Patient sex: M
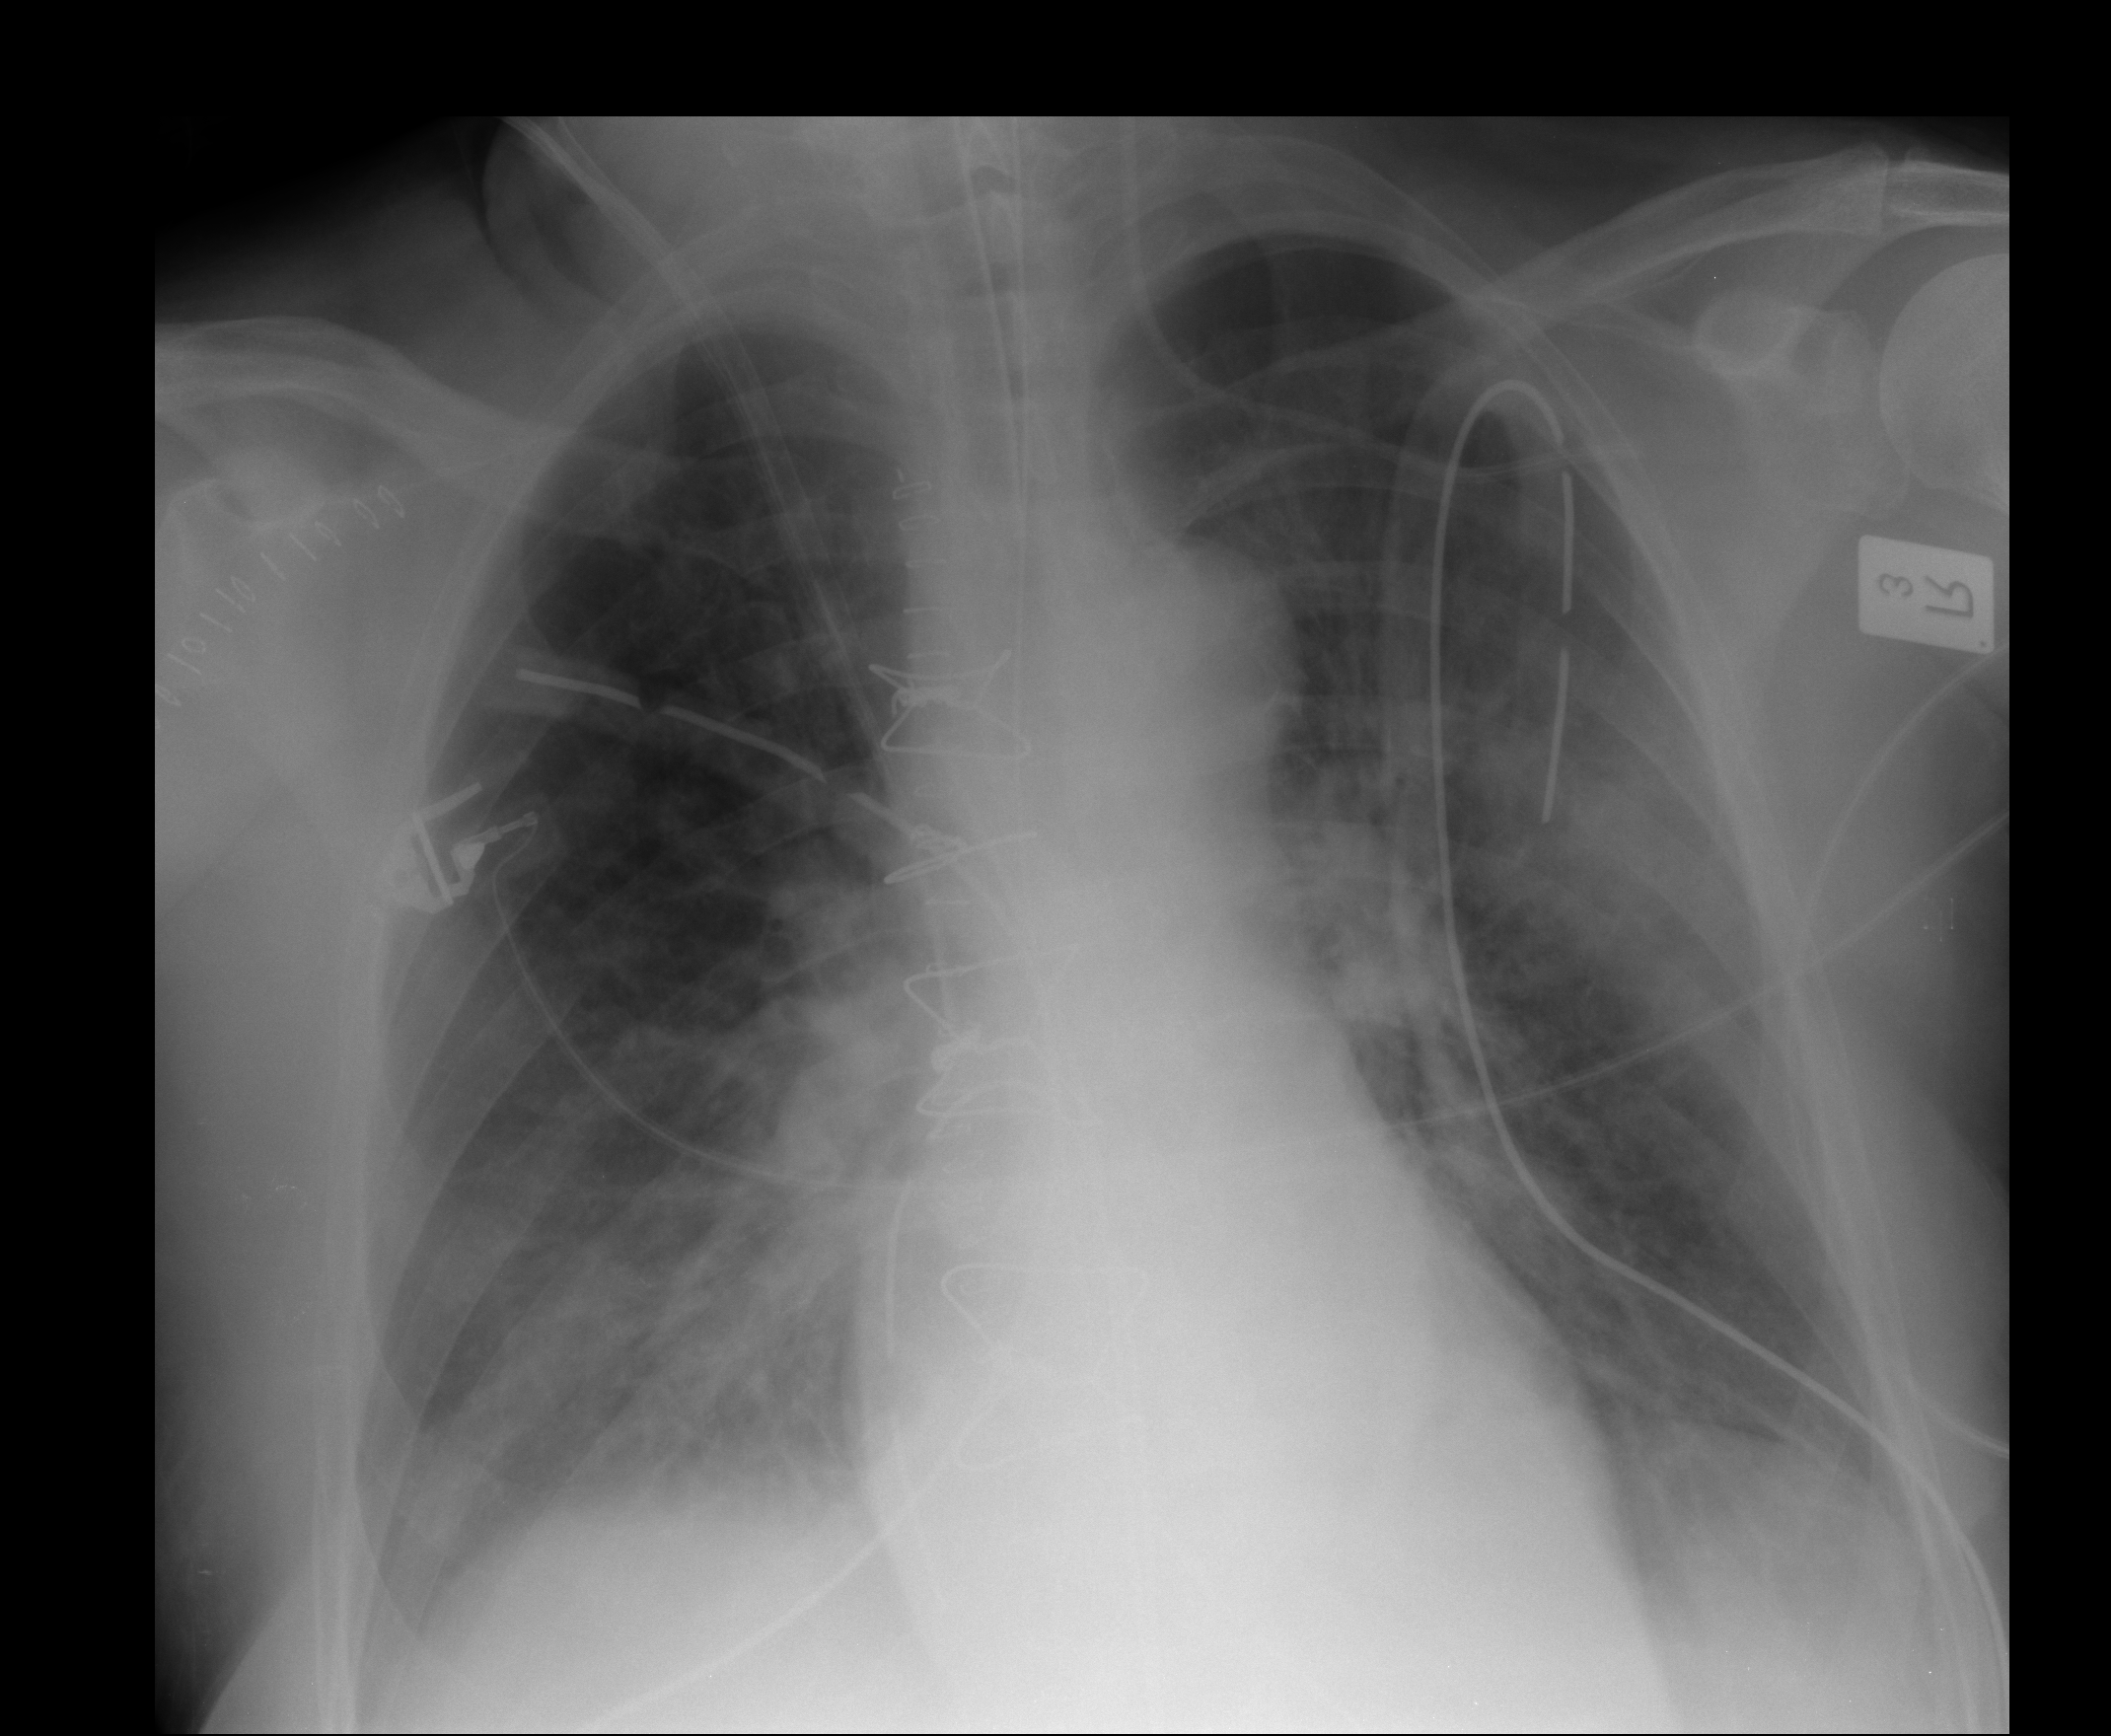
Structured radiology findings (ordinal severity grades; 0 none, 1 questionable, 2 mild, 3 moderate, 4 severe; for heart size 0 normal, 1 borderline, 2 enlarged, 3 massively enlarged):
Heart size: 0
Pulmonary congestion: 2
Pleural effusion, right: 0
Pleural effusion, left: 0
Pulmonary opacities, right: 3
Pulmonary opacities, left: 3
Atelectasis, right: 2
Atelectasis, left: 2